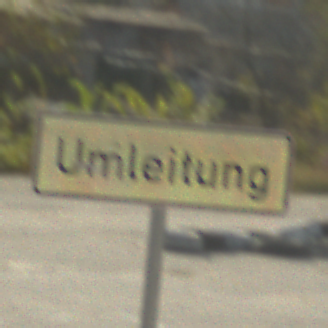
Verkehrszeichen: Umleitungsankuendigung
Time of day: MorningAfternoon
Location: Outdoor (RoadRail)
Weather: PartlyCloudy
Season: NotSpecified
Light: Natural